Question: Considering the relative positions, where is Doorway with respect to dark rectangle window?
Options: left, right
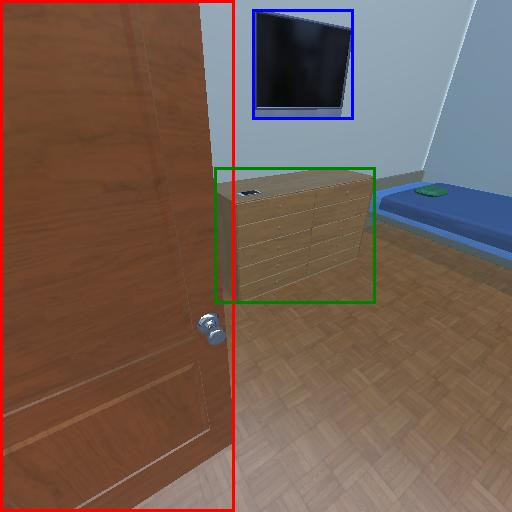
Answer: left